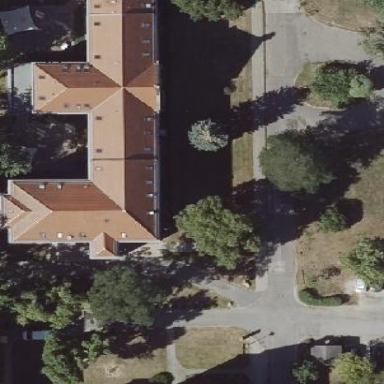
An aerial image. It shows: Hospital building with maroon colored roof.